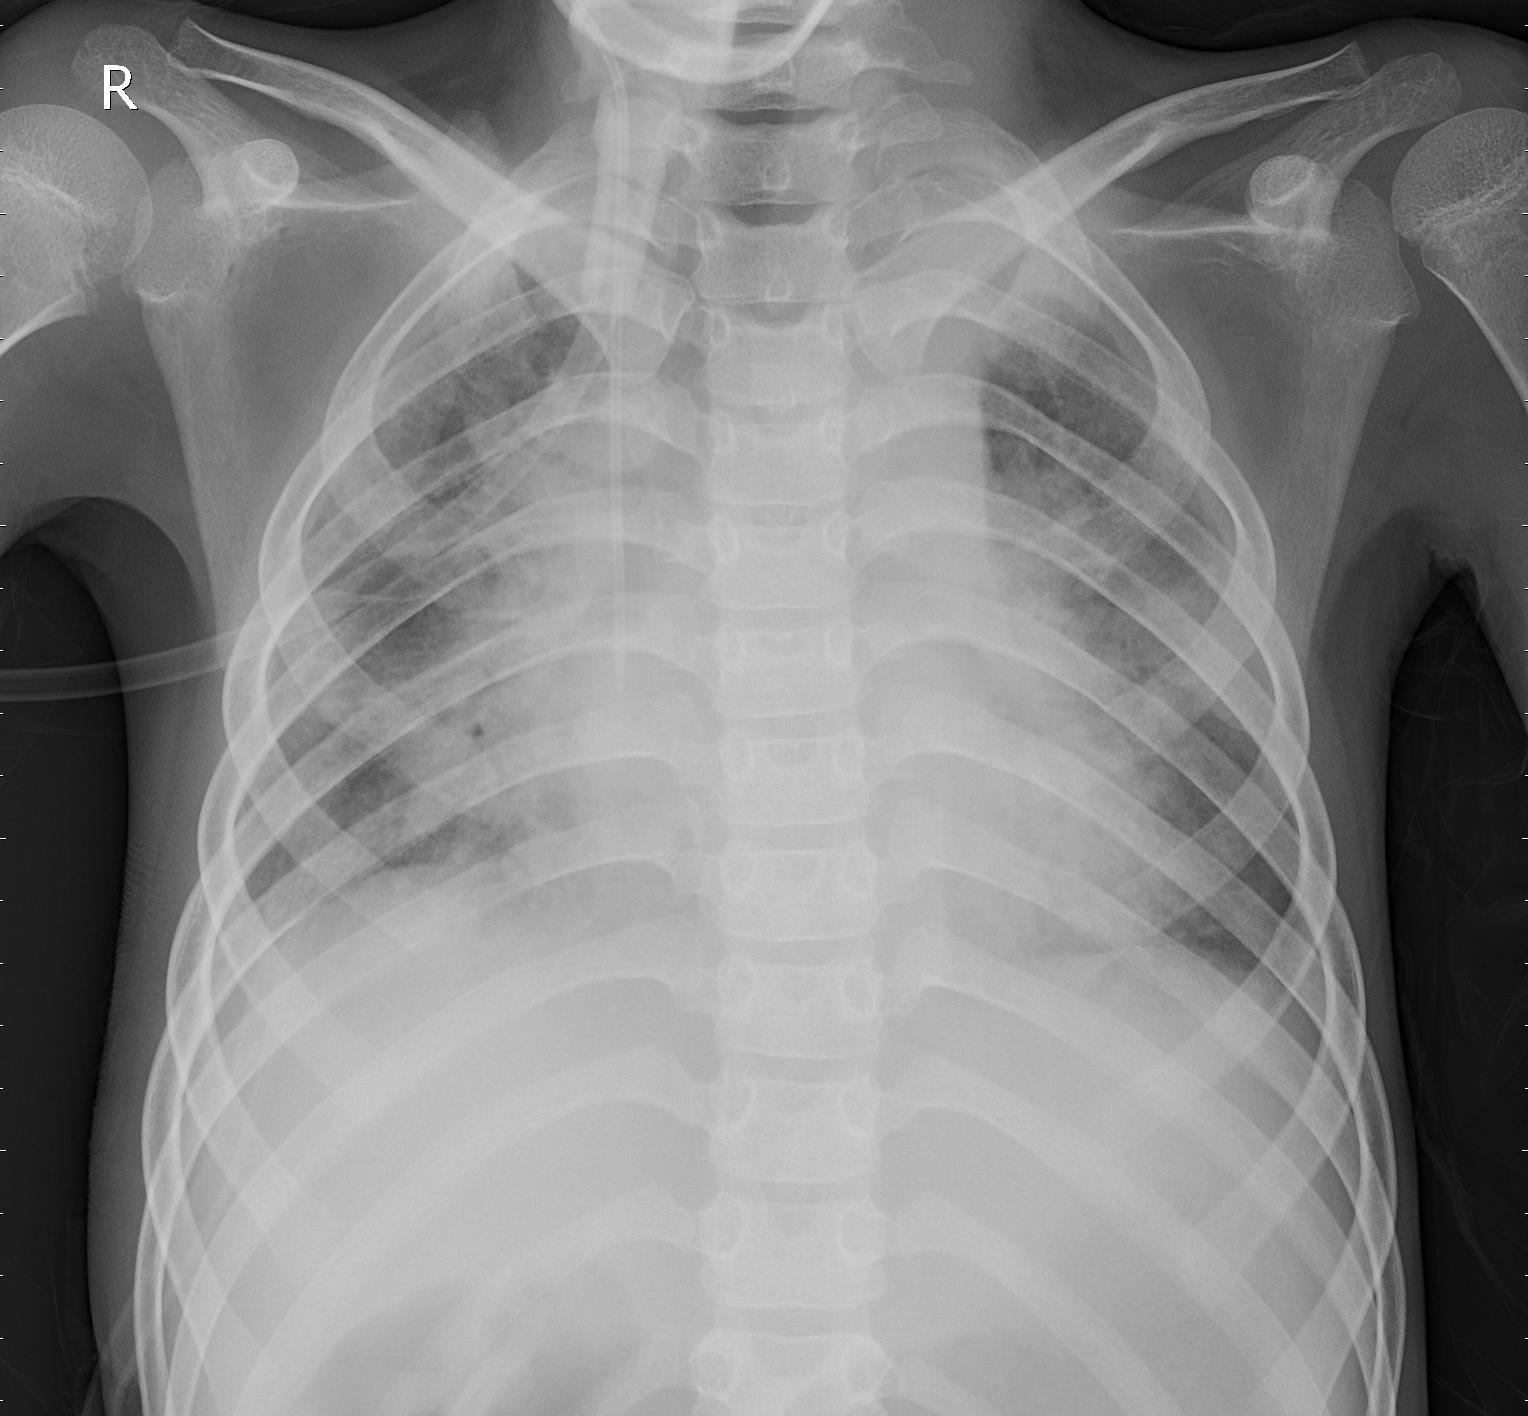
Diagnosis: PNEUMONIA